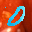
Label: 0